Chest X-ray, PA view. Patient: 59 years old, sex M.
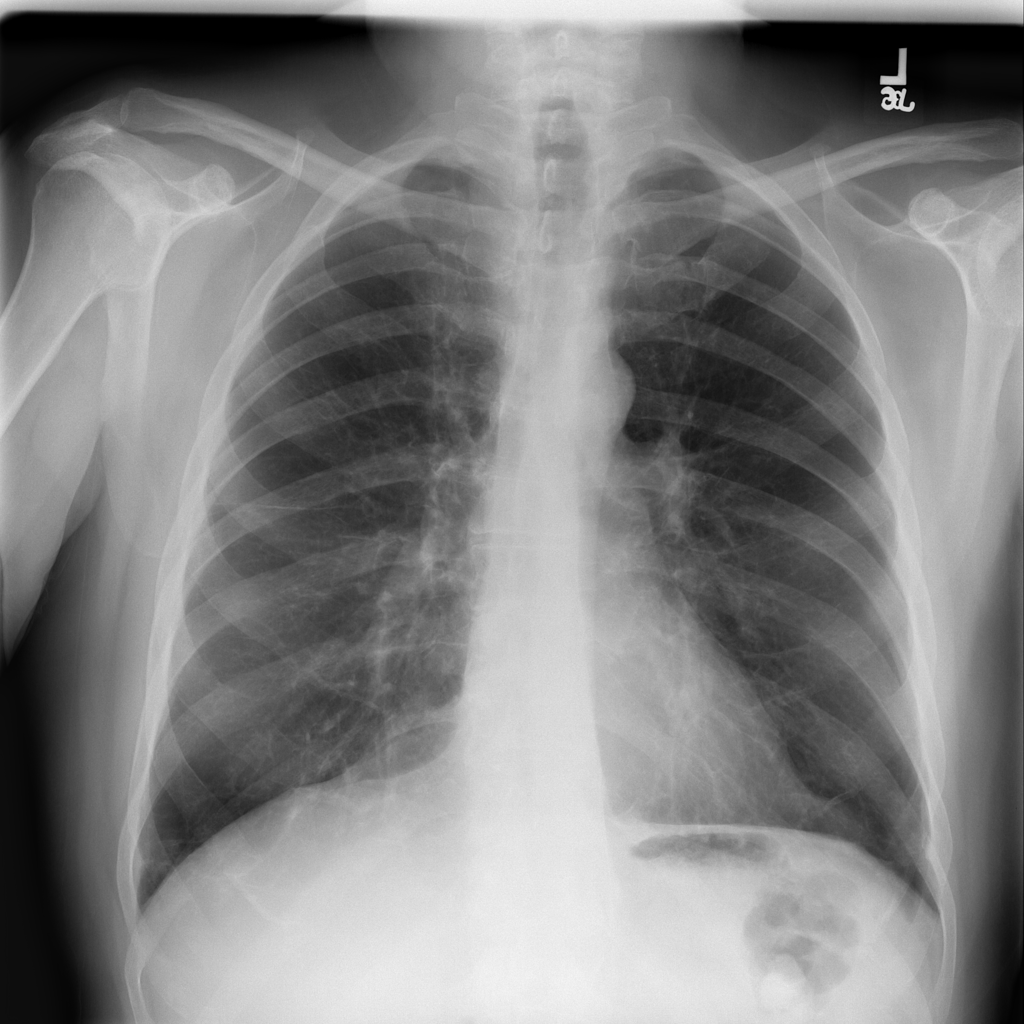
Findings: No Finding